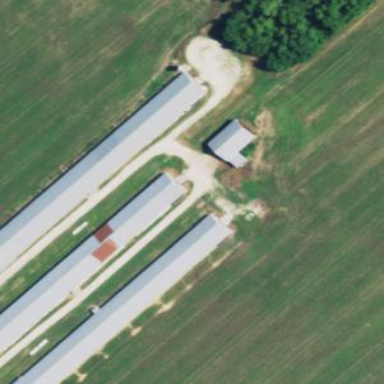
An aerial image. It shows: Farm auxiliary building.